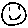
Label: smiley face